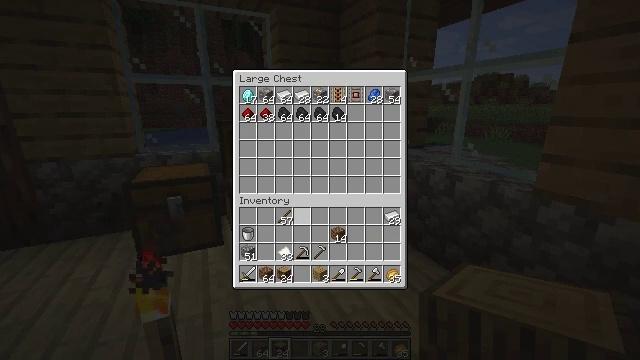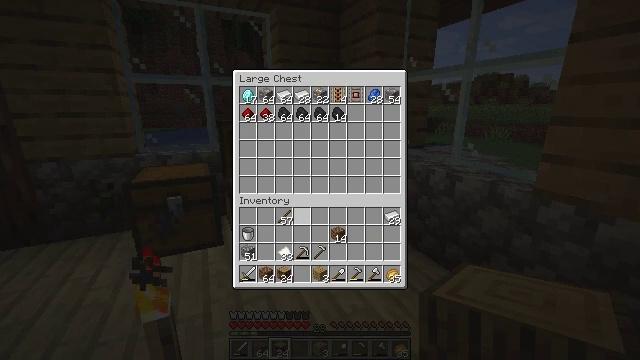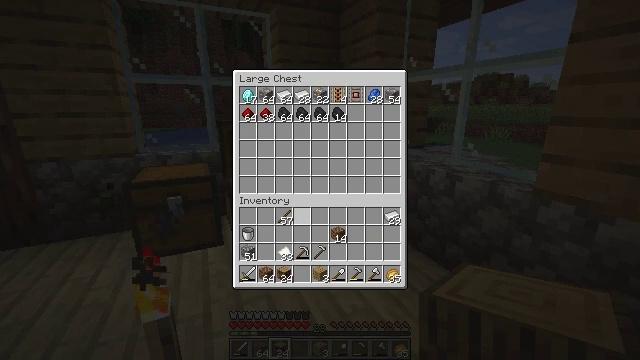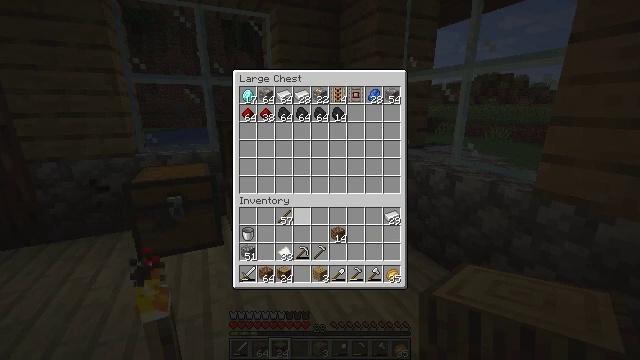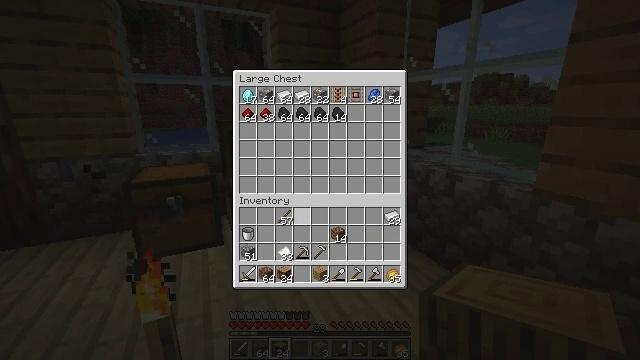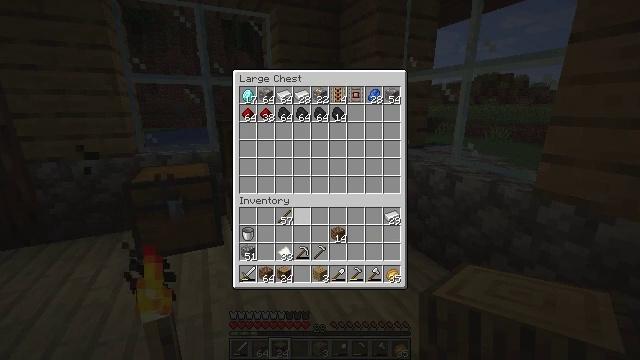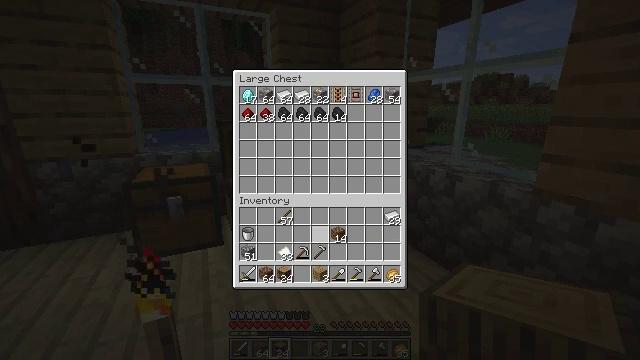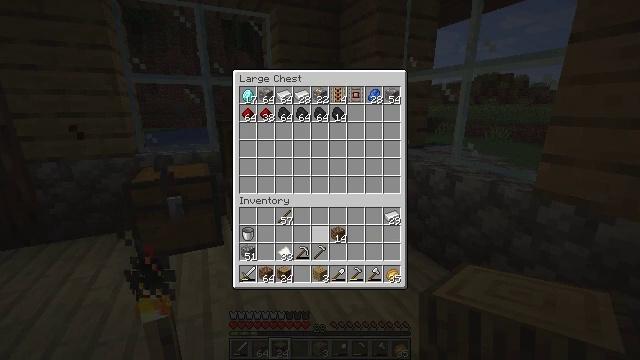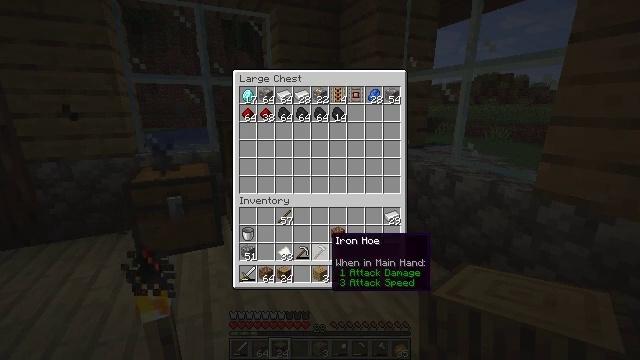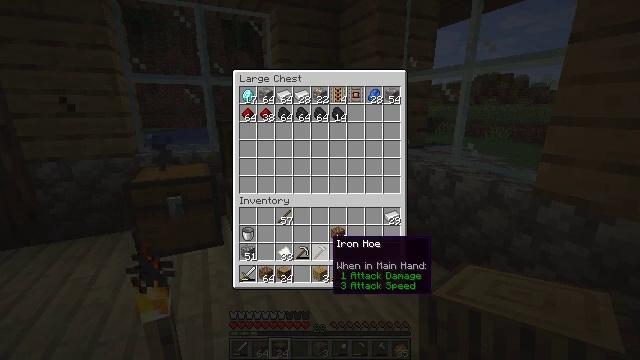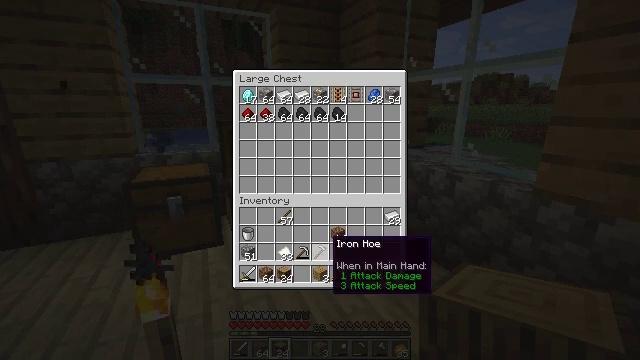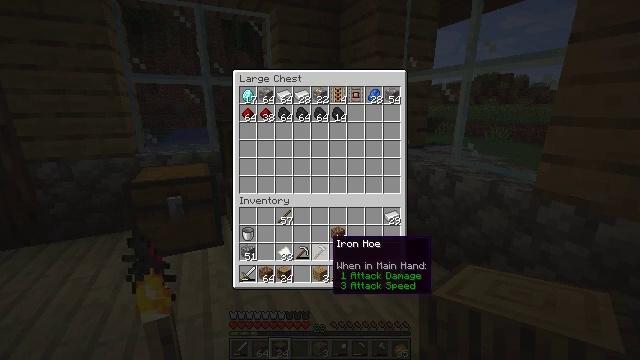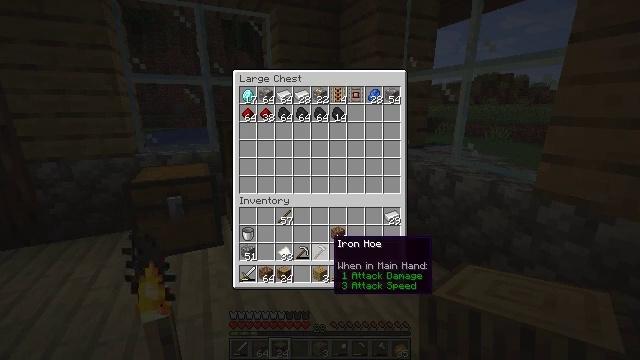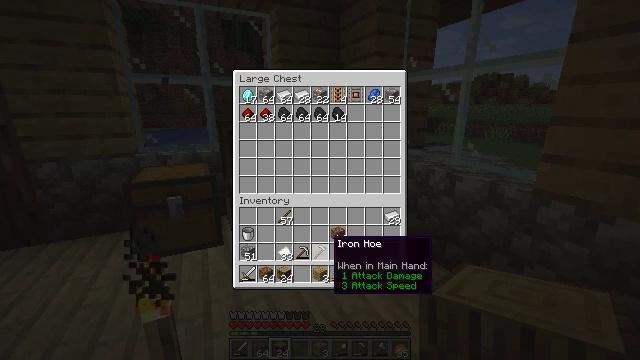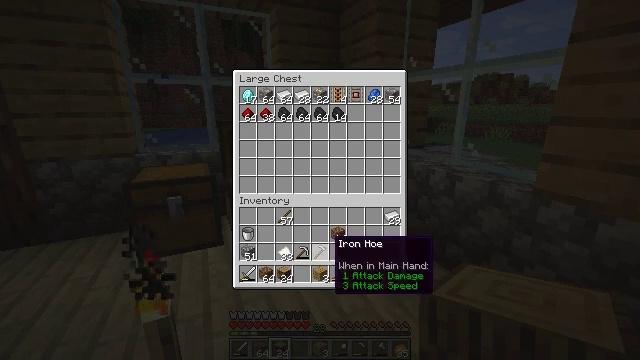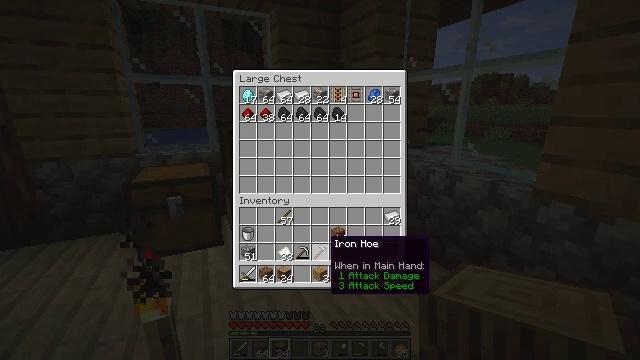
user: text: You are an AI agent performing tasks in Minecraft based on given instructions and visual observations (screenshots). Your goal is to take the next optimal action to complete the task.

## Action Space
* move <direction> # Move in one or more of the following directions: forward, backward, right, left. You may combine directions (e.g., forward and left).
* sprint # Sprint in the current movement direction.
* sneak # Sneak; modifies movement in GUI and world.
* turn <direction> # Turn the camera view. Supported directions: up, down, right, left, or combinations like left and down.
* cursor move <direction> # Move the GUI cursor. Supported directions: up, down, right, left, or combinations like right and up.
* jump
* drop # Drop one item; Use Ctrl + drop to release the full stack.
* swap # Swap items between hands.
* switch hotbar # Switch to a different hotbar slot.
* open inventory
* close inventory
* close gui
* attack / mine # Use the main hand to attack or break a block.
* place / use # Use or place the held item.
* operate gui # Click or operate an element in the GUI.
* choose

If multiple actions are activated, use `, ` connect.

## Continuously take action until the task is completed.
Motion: motion action
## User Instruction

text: Kill the cod.
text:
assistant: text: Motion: no_op
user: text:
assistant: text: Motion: no_op
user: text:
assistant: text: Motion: no_op
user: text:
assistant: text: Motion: no_op
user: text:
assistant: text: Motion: no_op
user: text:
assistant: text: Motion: cursor move down
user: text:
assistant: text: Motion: cursor move down
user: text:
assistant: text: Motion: cursor move down
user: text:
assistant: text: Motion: no_op
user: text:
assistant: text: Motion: no_op
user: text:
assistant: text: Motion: no_op
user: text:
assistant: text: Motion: no_op
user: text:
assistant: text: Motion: no_op
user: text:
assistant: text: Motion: no_op
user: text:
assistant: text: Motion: no_op
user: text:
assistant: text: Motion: cursor move left
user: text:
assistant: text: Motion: cursor move left
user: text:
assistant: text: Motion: cursor move left
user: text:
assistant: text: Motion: cursor move left
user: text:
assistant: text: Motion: cursor move left
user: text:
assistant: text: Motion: no_op
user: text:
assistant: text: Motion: no_op
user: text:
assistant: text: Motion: no_op
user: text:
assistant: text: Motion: turn left, close gui
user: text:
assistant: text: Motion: turn left and down
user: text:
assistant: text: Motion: no_op
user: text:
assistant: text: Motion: no_op
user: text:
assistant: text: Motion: no_op
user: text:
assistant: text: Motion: turn left
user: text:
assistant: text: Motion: turn left and up